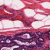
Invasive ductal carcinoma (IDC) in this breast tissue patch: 0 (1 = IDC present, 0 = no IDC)